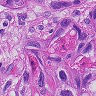
Metastatic tissue present: yes